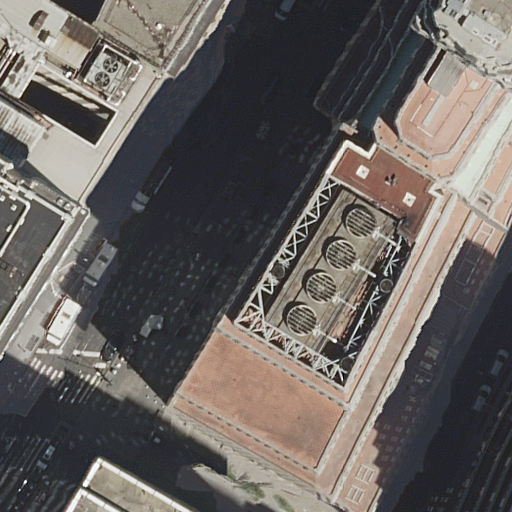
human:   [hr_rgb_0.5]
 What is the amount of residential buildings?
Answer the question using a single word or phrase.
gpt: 6

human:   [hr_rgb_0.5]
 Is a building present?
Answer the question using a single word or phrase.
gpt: yes

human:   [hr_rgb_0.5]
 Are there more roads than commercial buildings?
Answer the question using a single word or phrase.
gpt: yes

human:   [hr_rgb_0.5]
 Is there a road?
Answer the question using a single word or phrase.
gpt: yes

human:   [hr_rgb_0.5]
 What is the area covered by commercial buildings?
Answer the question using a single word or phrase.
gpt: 0m2

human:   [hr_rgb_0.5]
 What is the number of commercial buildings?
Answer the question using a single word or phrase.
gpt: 0

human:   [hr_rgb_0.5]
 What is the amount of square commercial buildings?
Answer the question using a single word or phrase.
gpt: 0

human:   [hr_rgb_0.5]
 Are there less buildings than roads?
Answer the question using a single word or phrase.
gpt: no

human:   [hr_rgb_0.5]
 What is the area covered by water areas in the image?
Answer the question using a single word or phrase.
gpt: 0m2

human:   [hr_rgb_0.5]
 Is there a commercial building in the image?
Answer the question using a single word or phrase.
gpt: no

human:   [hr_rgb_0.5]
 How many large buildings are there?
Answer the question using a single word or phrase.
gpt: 3

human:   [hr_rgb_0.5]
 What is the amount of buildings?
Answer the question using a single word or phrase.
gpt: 7

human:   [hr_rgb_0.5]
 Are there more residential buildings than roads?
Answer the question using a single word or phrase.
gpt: yes

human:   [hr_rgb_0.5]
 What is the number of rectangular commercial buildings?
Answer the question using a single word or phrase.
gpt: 0

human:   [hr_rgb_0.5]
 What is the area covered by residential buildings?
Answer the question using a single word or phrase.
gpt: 4833m2

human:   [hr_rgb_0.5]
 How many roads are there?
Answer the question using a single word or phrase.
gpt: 4

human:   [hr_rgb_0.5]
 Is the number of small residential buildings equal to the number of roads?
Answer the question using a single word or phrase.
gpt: no

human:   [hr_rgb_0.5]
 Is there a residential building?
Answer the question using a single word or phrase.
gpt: yes

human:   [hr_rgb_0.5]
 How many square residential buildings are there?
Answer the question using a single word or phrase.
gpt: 0

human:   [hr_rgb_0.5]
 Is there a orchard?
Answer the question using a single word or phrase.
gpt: no

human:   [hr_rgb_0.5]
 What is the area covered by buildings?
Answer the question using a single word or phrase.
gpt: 5758m2

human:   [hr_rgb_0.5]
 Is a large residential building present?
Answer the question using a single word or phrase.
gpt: yes

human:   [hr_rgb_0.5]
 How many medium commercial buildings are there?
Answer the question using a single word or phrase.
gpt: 0

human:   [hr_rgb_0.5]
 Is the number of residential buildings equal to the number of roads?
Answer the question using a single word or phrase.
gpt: no

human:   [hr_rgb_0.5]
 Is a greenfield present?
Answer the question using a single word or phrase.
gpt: no

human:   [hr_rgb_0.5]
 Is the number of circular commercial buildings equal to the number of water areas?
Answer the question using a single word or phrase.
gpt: yes

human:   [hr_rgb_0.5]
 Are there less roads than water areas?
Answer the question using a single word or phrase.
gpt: no

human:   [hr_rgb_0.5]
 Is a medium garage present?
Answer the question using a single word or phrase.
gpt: no

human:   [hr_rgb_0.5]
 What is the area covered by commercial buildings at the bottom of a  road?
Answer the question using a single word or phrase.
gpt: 0m2

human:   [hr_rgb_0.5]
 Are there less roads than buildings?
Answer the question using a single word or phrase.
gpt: yes

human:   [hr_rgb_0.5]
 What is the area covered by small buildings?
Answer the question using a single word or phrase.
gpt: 0m2

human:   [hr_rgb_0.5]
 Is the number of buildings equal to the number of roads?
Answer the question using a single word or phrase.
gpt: no

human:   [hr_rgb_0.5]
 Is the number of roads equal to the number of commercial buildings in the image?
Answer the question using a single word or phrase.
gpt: no

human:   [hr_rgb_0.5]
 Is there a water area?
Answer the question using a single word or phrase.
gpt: no

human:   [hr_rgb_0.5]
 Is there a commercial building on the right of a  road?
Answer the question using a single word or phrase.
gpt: no

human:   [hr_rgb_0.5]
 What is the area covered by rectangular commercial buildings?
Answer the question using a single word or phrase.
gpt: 0m2

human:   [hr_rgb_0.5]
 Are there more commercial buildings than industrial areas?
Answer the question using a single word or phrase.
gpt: no

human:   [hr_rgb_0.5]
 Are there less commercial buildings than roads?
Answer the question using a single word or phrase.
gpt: yes

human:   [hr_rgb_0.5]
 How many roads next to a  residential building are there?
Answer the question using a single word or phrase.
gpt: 4

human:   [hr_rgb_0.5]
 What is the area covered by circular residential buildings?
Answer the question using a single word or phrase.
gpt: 0m2

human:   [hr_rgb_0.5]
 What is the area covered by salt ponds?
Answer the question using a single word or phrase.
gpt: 0m2

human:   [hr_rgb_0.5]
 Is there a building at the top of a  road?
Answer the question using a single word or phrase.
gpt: yes

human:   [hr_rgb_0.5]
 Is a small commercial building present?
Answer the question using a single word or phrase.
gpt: no

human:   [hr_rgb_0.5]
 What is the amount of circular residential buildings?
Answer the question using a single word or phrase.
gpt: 0

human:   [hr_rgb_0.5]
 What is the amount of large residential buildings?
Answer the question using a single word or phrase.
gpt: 2

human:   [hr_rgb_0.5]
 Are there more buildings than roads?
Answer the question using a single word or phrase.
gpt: yes

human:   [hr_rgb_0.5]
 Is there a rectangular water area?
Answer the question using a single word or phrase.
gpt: no

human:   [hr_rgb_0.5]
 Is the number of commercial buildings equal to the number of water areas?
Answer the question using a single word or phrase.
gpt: yes

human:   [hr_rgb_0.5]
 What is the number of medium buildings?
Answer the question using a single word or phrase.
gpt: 4

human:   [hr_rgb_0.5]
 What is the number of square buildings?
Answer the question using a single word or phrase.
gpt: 0

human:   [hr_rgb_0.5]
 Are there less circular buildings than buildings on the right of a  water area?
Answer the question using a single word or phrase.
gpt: no

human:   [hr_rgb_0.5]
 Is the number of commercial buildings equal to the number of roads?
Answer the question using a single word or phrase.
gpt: no

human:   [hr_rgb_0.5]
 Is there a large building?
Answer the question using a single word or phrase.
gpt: yes

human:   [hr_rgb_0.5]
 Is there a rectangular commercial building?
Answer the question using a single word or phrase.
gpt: no

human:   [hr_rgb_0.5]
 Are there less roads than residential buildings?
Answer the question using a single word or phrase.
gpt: yes

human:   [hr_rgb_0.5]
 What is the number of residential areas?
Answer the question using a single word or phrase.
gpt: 0

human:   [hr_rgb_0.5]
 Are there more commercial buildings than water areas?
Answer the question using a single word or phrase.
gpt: no

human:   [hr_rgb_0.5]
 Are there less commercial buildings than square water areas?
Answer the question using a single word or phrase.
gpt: no

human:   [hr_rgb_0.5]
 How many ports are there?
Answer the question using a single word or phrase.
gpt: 0

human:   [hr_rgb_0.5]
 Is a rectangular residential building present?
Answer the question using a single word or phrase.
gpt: yes

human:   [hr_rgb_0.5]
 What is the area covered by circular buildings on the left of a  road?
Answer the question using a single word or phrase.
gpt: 0m2

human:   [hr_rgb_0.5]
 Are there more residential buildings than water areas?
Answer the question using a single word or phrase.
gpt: yes

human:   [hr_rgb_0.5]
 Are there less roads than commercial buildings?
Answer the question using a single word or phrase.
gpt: no

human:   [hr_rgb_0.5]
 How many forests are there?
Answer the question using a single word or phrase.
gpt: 0